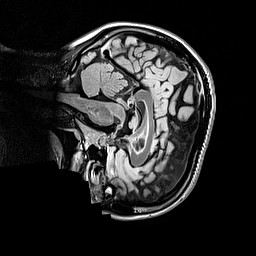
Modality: FLAIR
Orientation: sagittal
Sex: female
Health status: ill
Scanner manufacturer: siemens
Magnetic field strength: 3 T
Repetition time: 5 s
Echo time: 0.388 s